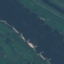
Land use / land cover class: River